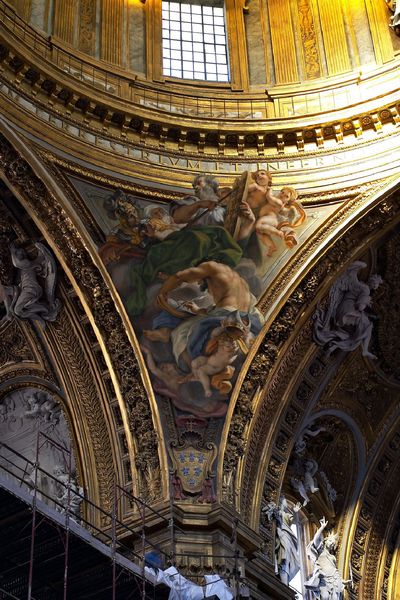
Titel: Vierungskuppel von Il Gesù in Rom
Künstler: Giovanni Battista Gaulli
Standort: Rom, Il Gesù (EU - I - Latium)
Schlagwörter: gott, bunt, fenster, männer, malerei, bart, barock, kirche, gold, decke, engel, hellblau, relief, figuren, kuppel, wandmalerei, bögen, gerüst, moses, wappen, deckengemälde, fresko, geistlich, harfe, fresco, pendentif, prächtig, illusionistisch, gesetzestafeln, statue, himmel, bibel, christentum